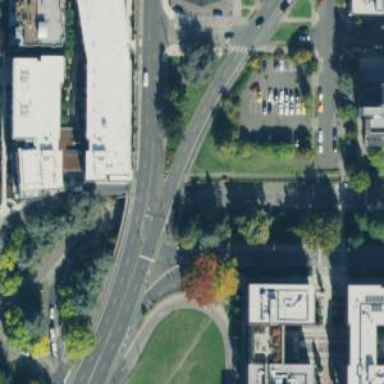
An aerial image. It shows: Marked crossing on cycleway.